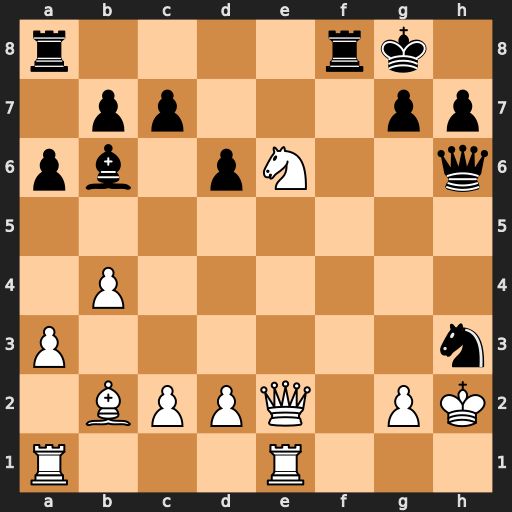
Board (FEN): r4rk1/1pp3pp/pb1pN2q/8/1P6/P6n/1BPPQ1PK/R3R3
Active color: w
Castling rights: -
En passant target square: -
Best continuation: Bxg7 Qh4 g3 Bg1+ Kg2